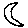
Label: moon